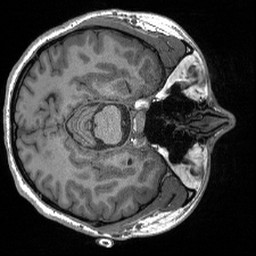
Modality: T1w
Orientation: axial
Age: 24
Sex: female